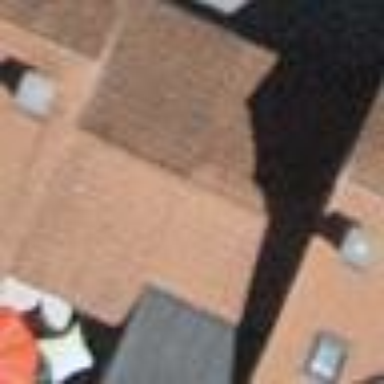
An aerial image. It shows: Group of garages.